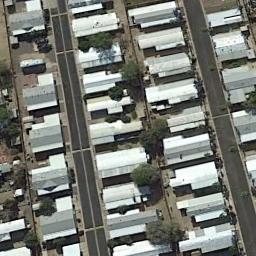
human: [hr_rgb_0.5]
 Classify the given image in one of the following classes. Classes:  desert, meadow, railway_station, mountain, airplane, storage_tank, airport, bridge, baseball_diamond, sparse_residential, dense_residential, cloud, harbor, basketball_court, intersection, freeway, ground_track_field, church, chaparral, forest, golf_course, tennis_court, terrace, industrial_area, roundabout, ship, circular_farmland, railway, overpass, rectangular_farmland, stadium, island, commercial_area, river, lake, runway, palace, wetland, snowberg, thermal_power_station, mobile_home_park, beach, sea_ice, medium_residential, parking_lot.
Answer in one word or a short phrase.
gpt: mobile_home_park